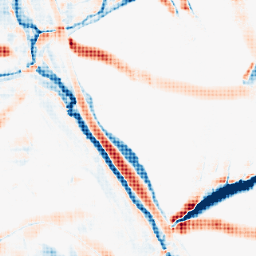
Category: morphological
Decomposition family: morphological_rect
Decomposition parameters: operation: average
width: 20
height: 20
Upsampling method: sinc_hamming
Upsampling parameters: scale: 8
kernel_size: 8
Upsampling scale: 8